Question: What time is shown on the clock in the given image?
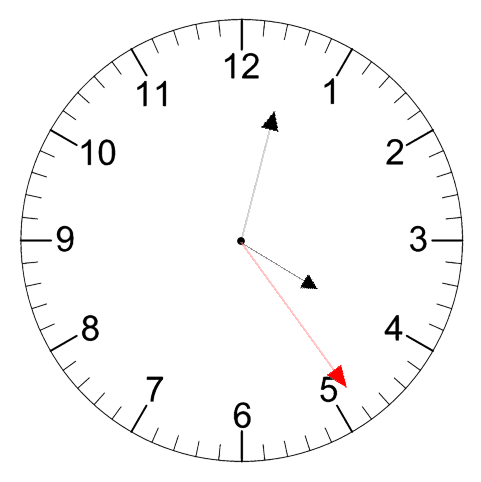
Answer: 04:02:24